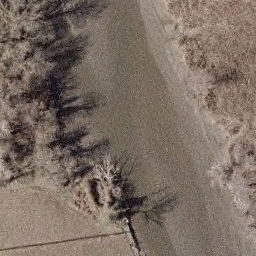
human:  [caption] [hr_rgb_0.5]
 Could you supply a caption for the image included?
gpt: Grey plants wilted on both banks of the river .

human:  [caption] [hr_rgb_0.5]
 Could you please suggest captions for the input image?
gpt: A river with plants wilted on both banks of the river .

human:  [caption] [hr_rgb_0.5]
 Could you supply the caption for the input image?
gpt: Lots of plants wilted on both banks of the river .

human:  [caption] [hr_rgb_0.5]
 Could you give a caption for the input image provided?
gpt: It is a river with plants wilted on both banks of the river .

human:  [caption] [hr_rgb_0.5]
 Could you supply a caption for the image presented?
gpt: A river go through the desolate land .